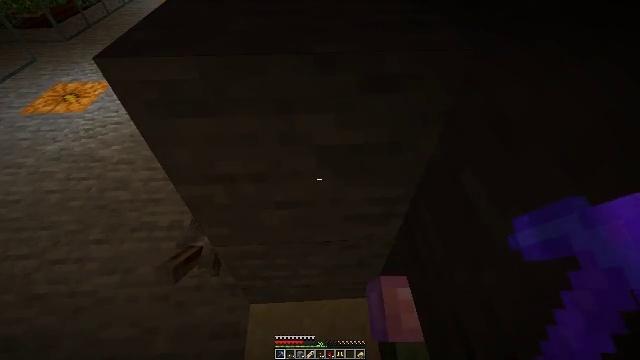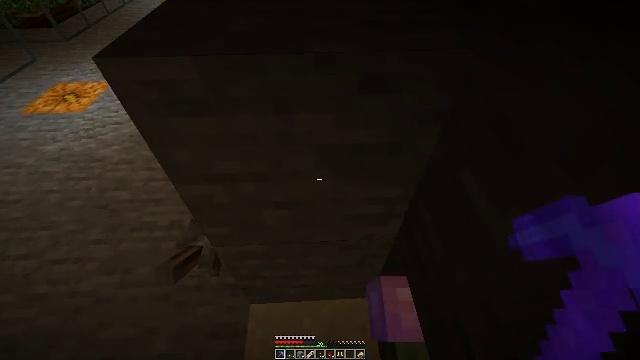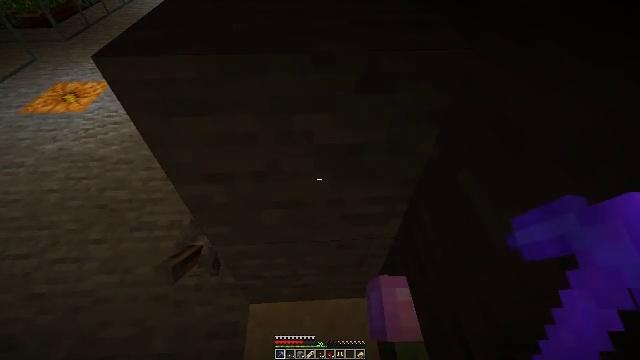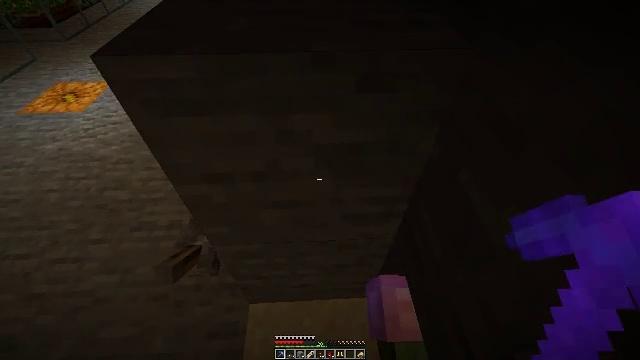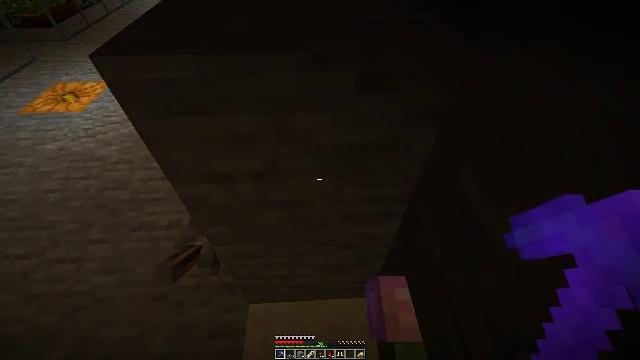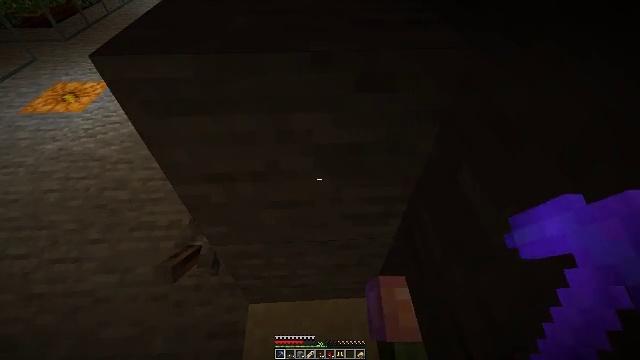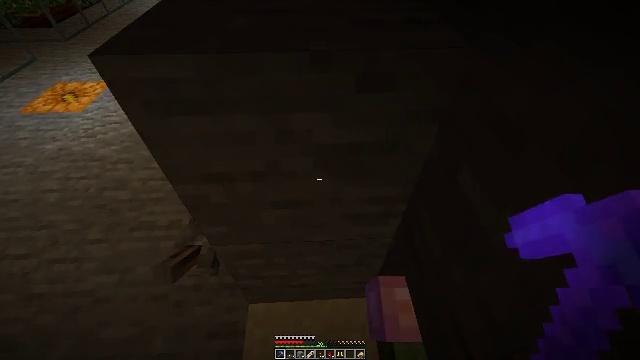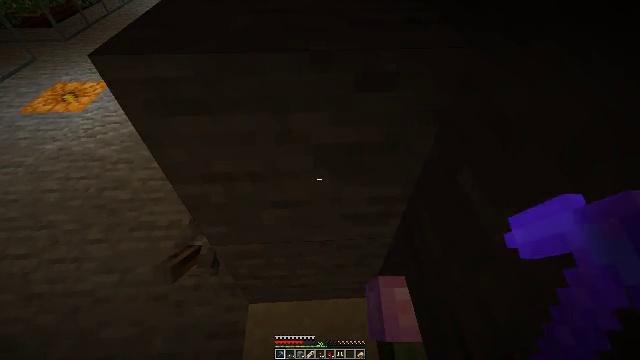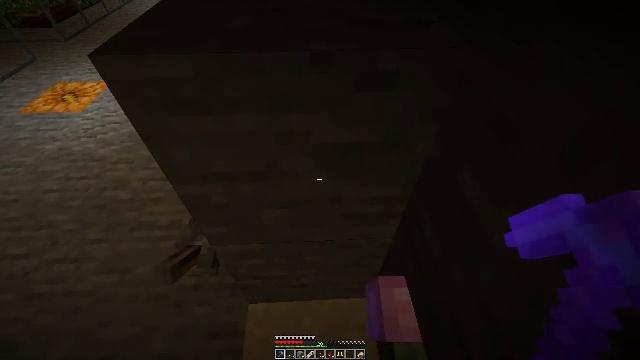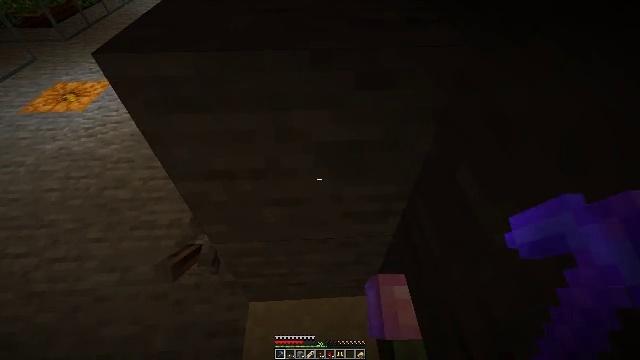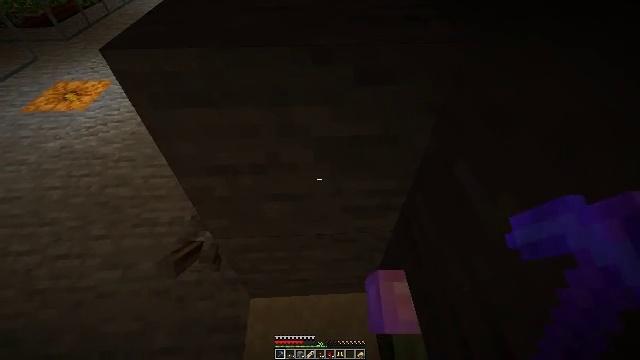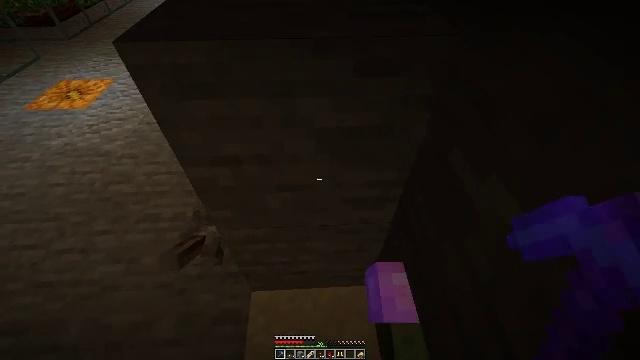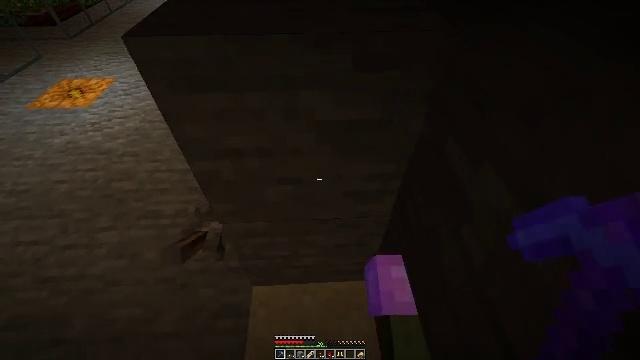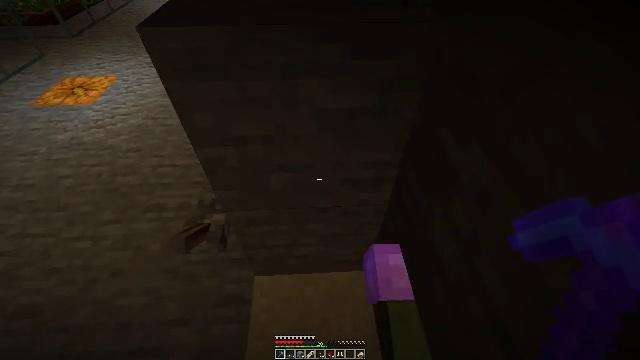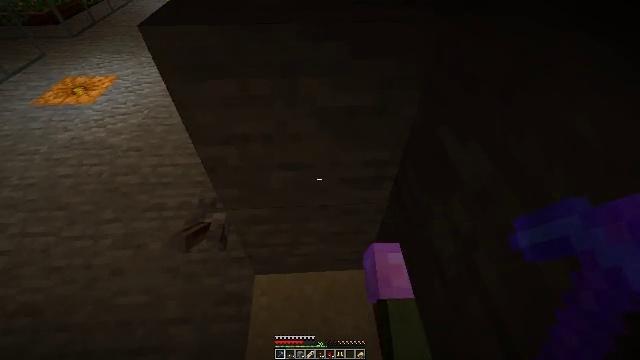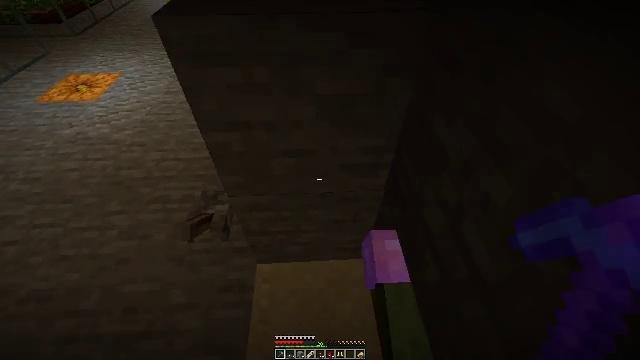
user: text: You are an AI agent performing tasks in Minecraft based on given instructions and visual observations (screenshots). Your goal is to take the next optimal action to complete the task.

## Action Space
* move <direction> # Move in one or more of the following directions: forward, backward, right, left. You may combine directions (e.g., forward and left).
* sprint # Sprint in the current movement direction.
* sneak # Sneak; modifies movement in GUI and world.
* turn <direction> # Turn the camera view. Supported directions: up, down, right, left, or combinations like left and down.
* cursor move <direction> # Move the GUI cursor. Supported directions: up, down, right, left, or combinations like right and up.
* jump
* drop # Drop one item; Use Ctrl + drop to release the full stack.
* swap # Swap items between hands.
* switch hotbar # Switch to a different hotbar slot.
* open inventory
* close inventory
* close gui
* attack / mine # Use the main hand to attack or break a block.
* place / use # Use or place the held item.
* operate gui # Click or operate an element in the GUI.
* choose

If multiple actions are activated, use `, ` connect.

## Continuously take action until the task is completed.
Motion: motion action
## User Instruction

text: Reclaim the stonecutter into your inventory.
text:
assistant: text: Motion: sneak
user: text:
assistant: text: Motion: sneak
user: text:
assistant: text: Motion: sneak
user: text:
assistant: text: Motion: sneak
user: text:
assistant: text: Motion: sneak
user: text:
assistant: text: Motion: sneak
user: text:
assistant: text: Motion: sneak
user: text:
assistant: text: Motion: sneak
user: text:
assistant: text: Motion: move back, sneak
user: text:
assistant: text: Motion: move back, sneak
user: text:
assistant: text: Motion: move back, sneak
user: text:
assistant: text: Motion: move back, sneak
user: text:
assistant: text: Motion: move back, sneak
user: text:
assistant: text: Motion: move back, sneak
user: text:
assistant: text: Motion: move back, sneak
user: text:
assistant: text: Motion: move back, sneak
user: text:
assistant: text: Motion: move back, sneak
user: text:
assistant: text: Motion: move back, sneak
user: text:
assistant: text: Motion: move back, sneak
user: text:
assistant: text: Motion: move back, sneak
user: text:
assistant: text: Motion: move back, sneak
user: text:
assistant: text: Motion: move back, sneak
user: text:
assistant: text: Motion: move back, sneak
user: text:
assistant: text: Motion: move back, sneak
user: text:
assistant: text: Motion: move back and move left, sneak
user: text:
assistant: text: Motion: move back and move left, sneak
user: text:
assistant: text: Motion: move back and move left, sneak
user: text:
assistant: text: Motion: move back and move left, sneak
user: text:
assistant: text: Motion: move back and move left, sneak
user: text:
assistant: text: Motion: move back and move left, sneak